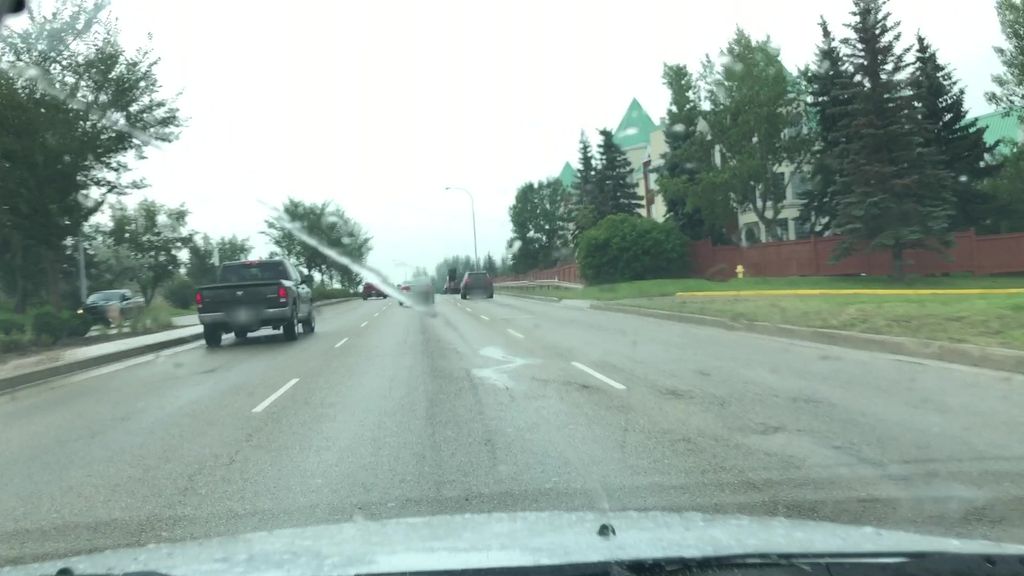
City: edmonton